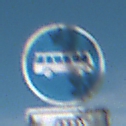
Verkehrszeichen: Busssonderstreifen
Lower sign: MehrfachbesetzePersonenkraftwagenFrei
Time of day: Midday
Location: Outdoor (Special)
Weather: PartlyCloudy
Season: NotSpecified
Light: Natural